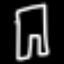
Label: pants